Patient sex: F
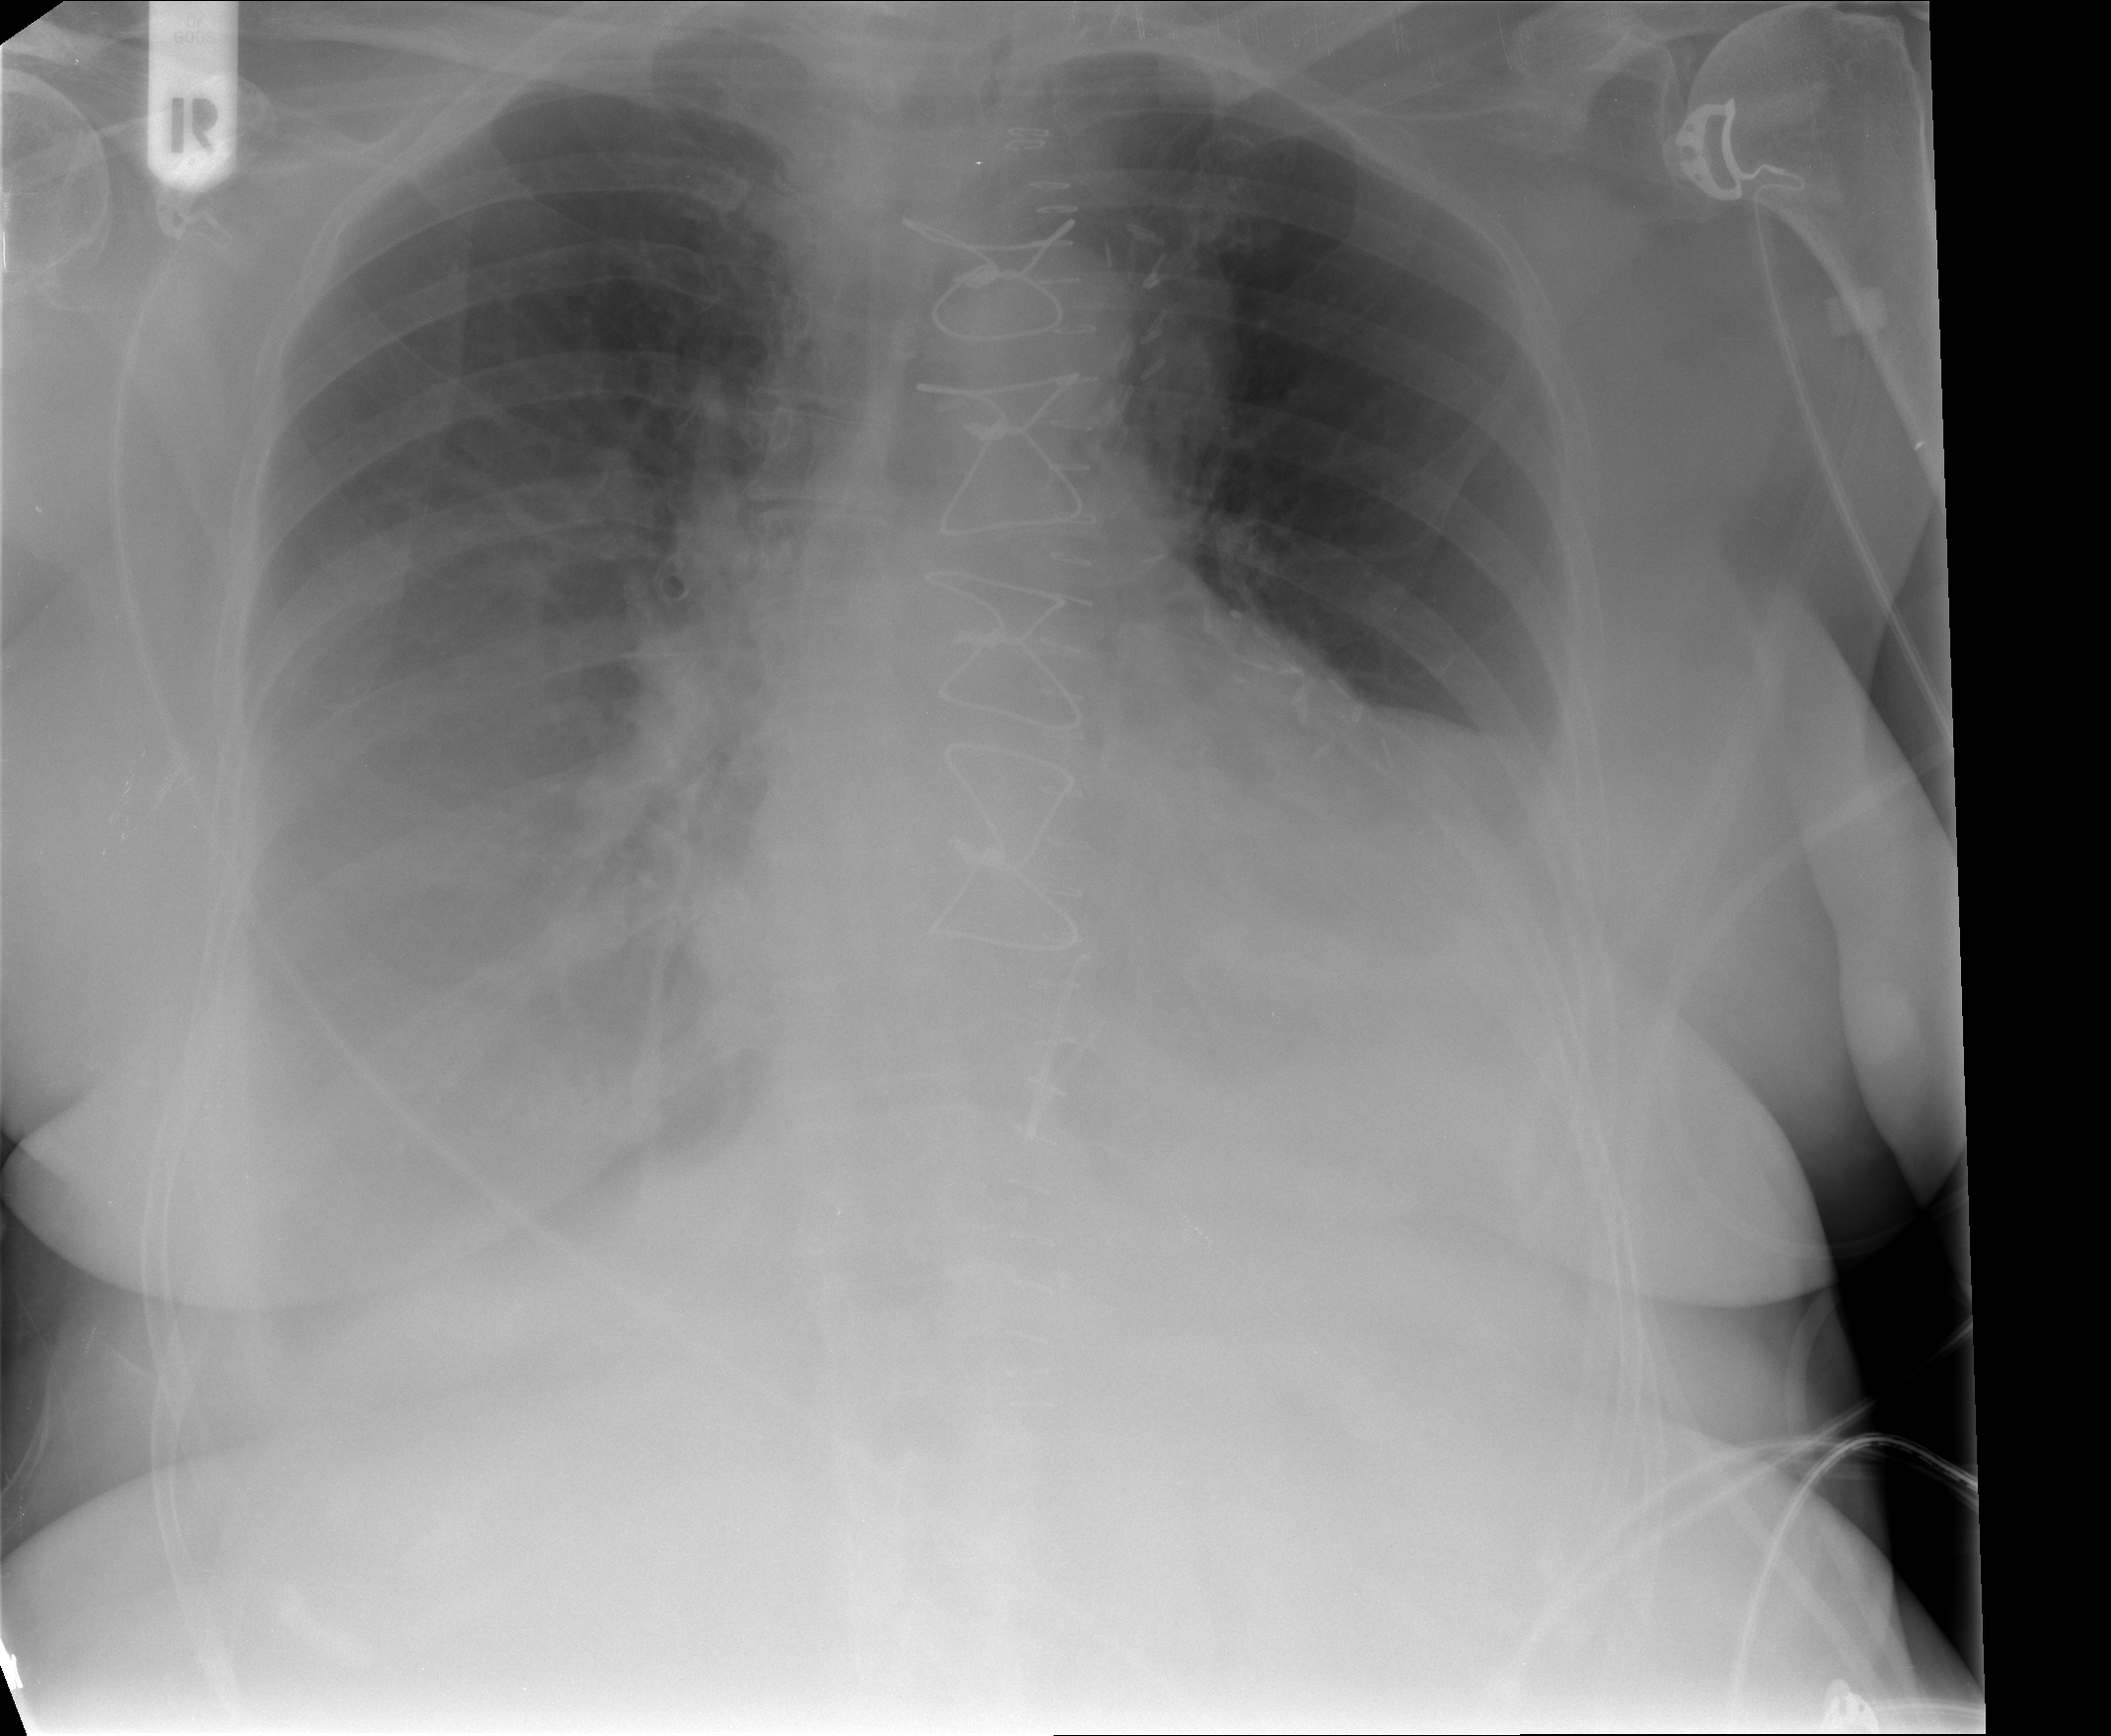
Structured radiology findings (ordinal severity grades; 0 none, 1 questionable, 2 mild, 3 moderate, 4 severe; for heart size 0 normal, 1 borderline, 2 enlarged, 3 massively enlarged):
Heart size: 2
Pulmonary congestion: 2
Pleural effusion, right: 3
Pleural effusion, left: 3
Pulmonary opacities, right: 0
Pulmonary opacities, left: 0
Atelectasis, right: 2
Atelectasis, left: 2